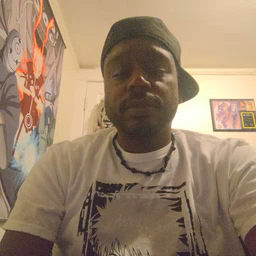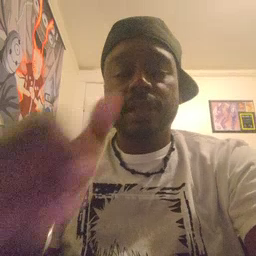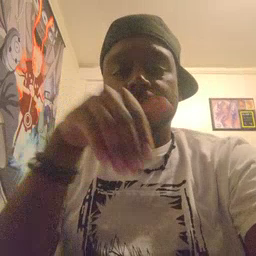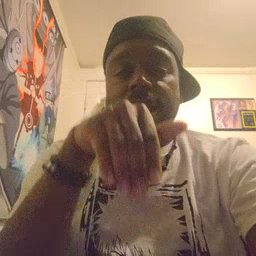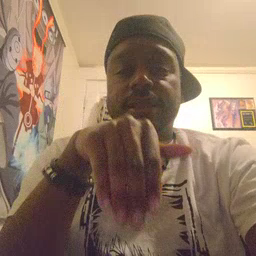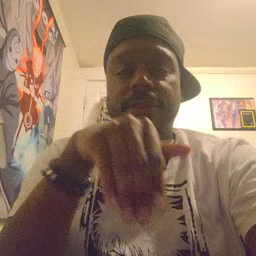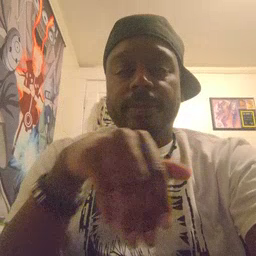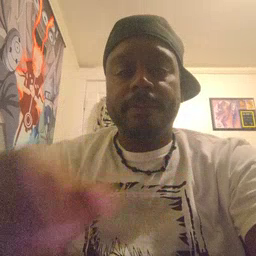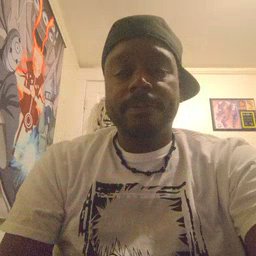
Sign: night